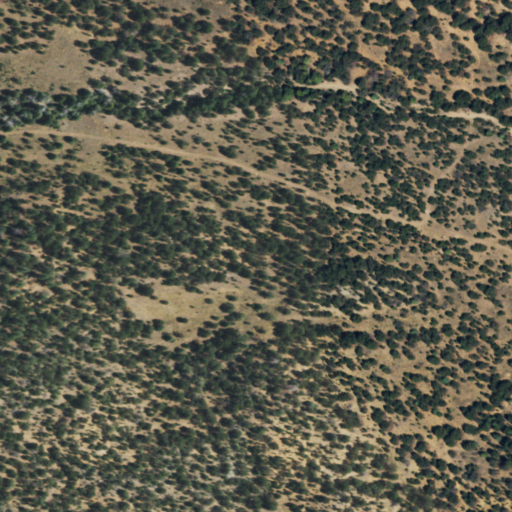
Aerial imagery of valley in Colorado named Asterhouse Gulch containing shrub, evergreen forest, and grassland